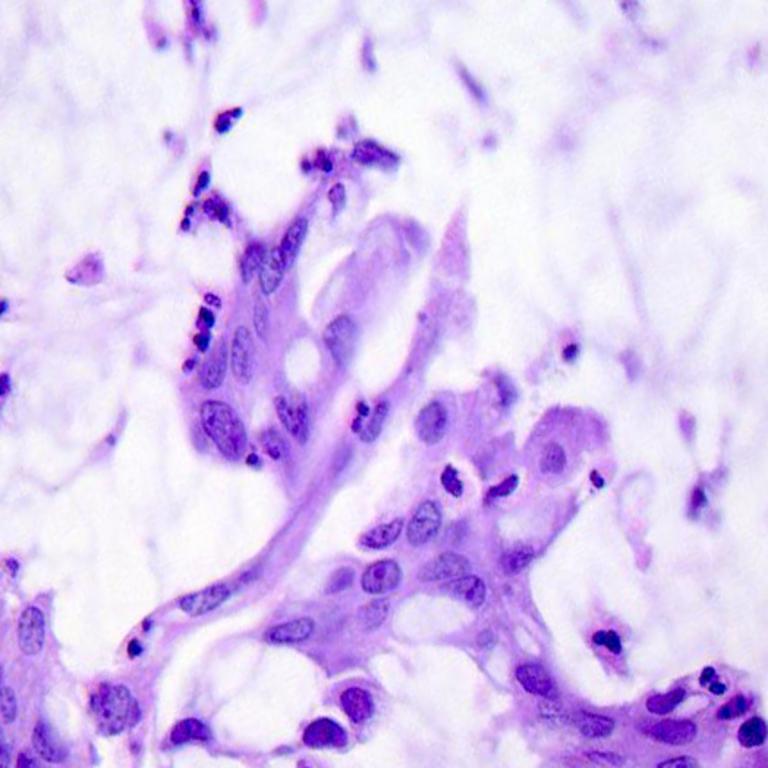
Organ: colon
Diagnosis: adenocarcinomas